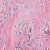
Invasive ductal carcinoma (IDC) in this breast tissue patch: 1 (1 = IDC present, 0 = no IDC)